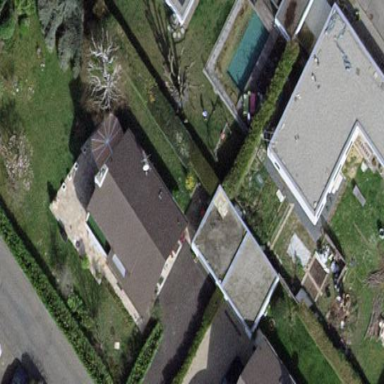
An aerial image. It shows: Garden surrounded by fence.